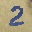
Label: 2